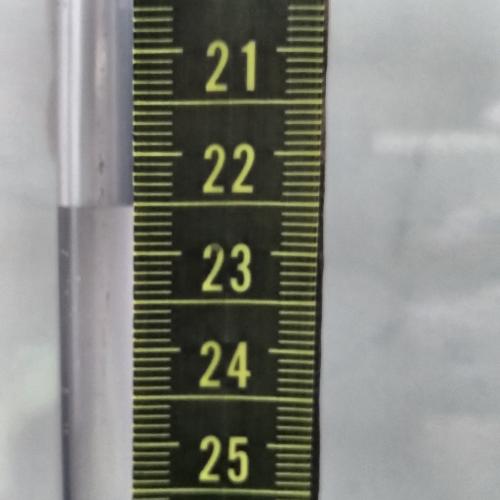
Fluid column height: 22.5 cm